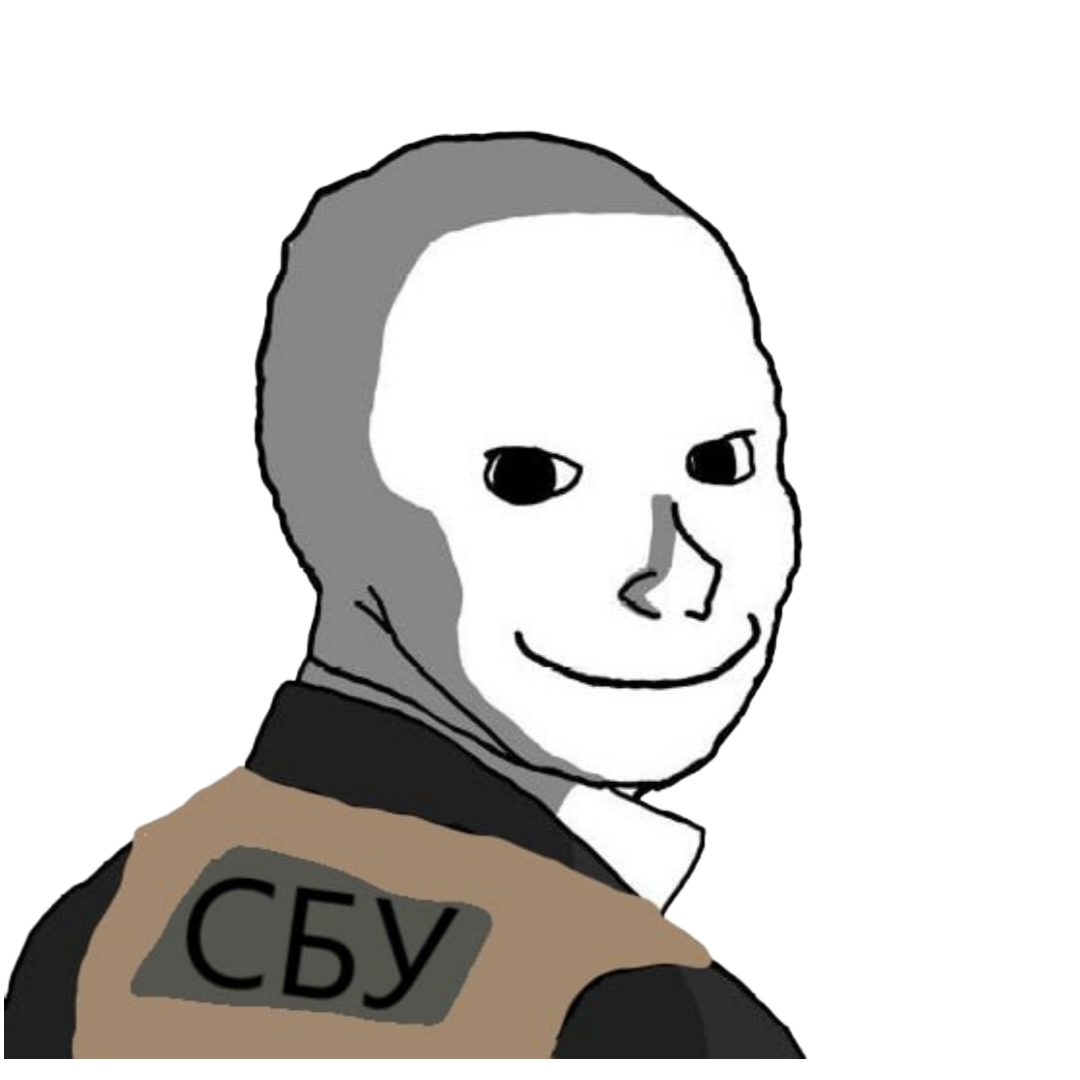
Label: 5_Oomer